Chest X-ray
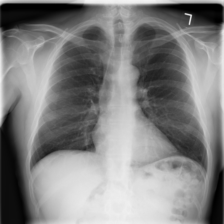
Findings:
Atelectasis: negative
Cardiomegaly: negative
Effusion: negative
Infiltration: negative
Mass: negative
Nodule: negative
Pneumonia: negative
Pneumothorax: negative
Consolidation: negative
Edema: negative
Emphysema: negative
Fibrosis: negative
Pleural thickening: negative
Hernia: negative